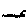
Label: zigzag